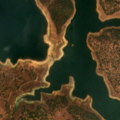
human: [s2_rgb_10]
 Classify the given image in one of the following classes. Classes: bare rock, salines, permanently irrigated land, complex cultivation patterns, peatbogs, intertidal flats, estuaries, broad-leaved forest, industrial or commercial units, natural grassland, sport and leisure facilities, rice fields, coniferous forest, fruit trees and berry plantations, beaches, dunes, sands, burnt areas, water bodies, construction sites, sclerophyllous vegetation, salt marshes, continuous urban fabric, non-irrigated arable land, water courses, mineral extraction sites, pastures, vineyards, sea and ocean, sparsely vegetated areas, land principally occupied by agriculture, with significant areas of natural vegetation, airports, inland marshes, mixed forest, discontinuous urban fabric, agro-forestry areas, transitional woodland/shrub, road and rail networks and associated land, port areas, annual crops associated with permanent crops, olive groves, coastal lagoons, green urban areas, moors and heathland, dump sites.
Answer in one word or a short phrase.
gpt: agro-forestry areas, water bodies